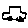
Label: car